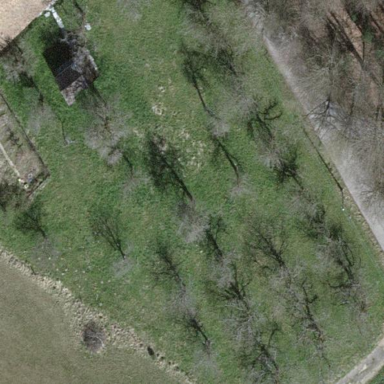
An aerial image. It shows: Orchard.